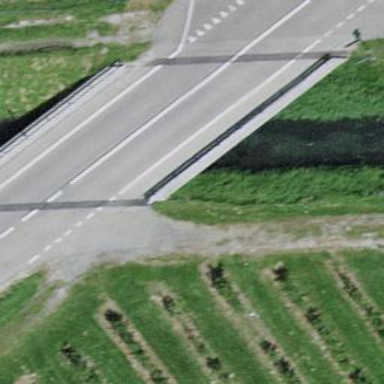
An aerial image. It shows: Man-made bridge.